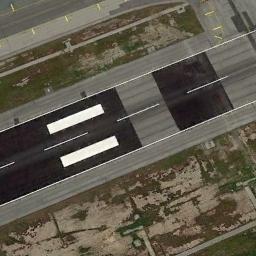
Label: runway